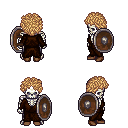
a pixel art fantasy rpg character, male body template, skeleton, brown robe, metal pants, light blonde curly afro hairstyle, brown shoes, shield, four views (front, back, left, right), 2x2 character sprite sheet, small pixel art, hard edges, no anti-aliasing